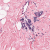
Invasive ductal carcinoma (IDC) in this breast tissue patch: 0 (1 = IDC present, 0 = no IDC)